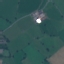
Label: Pasture